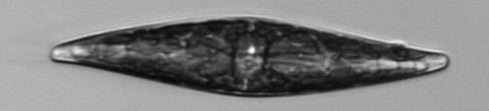
Label: Pleurosigma